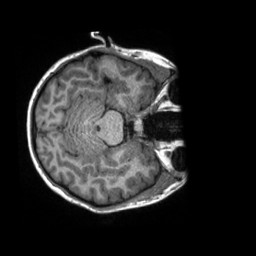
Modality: T1w
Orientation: axial
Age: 27
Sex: female
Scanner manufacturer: siemens
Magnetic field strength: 3 T
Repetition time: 2.3 s
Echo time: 0.00288 s